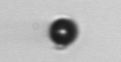
Label: bead